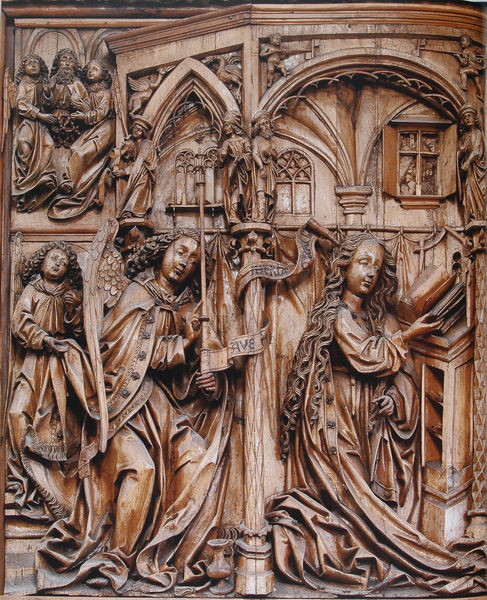
Titel: Hochaltar, Relief des linken Flügels, Verkündigung an Maria
Künstler: Meister des heiligen Christophorus
Standort: Kefermarkt  (Oberösterreich)
Institution: St. Wolfgang
Schlagwörter: flügel, schatten, frauen, menschen, sitzen, ausschnitt, braun, fenster, frau, frisur, haar, holz, kleid, licht, raum, säule, säulen, tuch, architektur, falten, lang, stehen, innenraum, kirche, gewand, haare, interieur, mantel, innen, kind, gotik, locken, renaissance, engel, krug, skulptur, relief, schleppe, bogen, figuren, treppe, könig, spitz, detail, glanz, lesen, stufe, bronze, faltenwurf, foto, fotografie, photographie, bögen, gefäß, gewölbe, buch, kreuz, schwert, knien, lilie, altar, inneres, pult, schnitzerei, photo, maserung, farbfoto, gotisch, kanzel, christus, jesus, knieen, romanik, baldachin, lesepult, pavillon, dürer, gerafft, harfe, maria, sdfg, erzengel, gruß, aufnahme, schließe, schnitzwerk, masswerk, verkündigung, blättern, spätgotik, spruchband, retabel, schnitzaltar, schnitzkunst, schriftband, betstuhl, flügelaltar, gabriel, verkündung, fdsg, engek, simultandarstellung, riemenschneider, altar retabel, ungefasst, falenwurf, tilman riemenschneider, tilmann riemenschneider, annunciation, ave maria, ave maria gratia plena, ewtf, gfsd, mariä verkündigung, sfdgag, trinität, verkündigung an maria, ave, relief bronze, gegrüßet